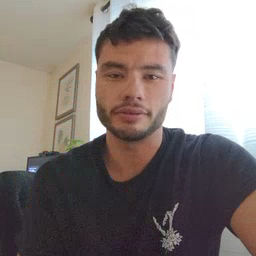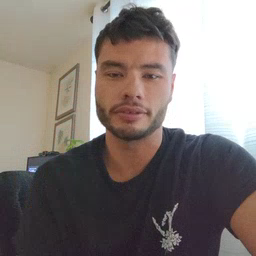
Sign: bed